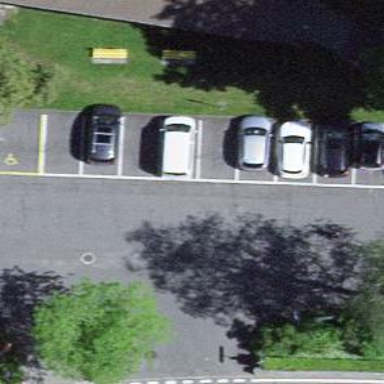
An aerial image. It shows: Road serving as parking aisle.